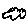
Label: cloud